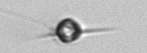
Label: Acanthoica_quattrospina